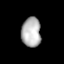
Tissue: lung
Cell type: Endothelial cells
Senescence score: 0.6281
Nuclear area (px): 561
Mean DAPI intensity: 179.955